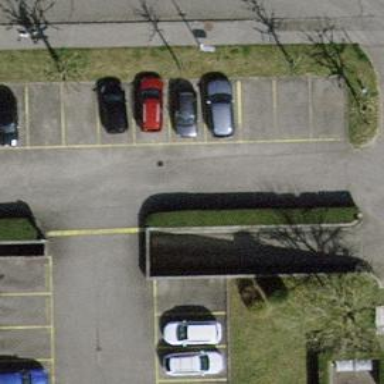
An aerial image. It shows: Parking entrance.